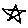
Label: star